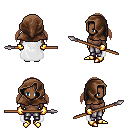
a pixel art fantasy rpg character, female body template, human, dark skin, white cape, metal pants, light blonde twin-tailed hairstyle, cloth hood, gold gloves, gold boots, spear, four views (front, back, left, right), 2x2 character sprite sheet, small pixel art, hard edges, no anti-aliasing